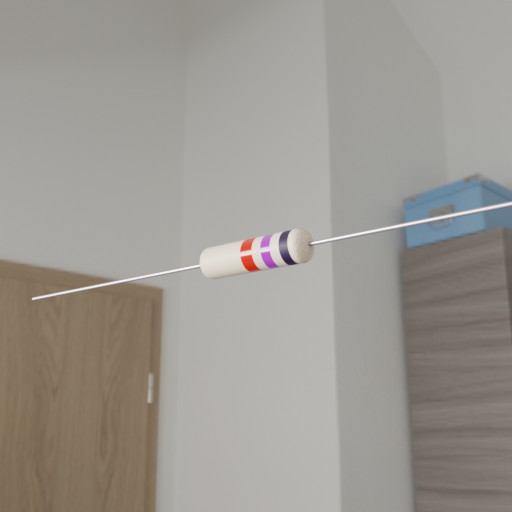
Resistor colour bands (in order): red, violet, black